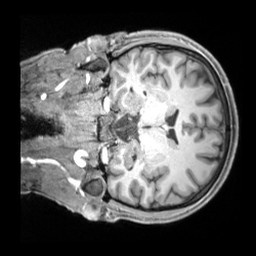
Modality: T1w
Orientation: coronal
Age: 24
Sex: male
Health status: ill
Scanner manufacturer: siemens
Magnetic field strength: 3 T
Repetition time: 2.2 s
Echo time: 0.00218 s